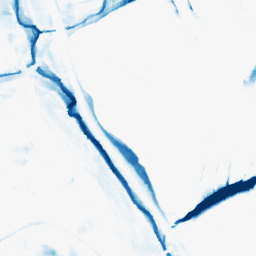
Category: morphological
Decomposition family: morphological_rect
Decomposition parameters: operation: closing
width: 20
height: 20
Upsampling method: cubic_catmull_rom
Upsampling parameters: scale: 2
Upsampling scale: 2